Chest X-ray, PA view. Patient: 17 years old, sex M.
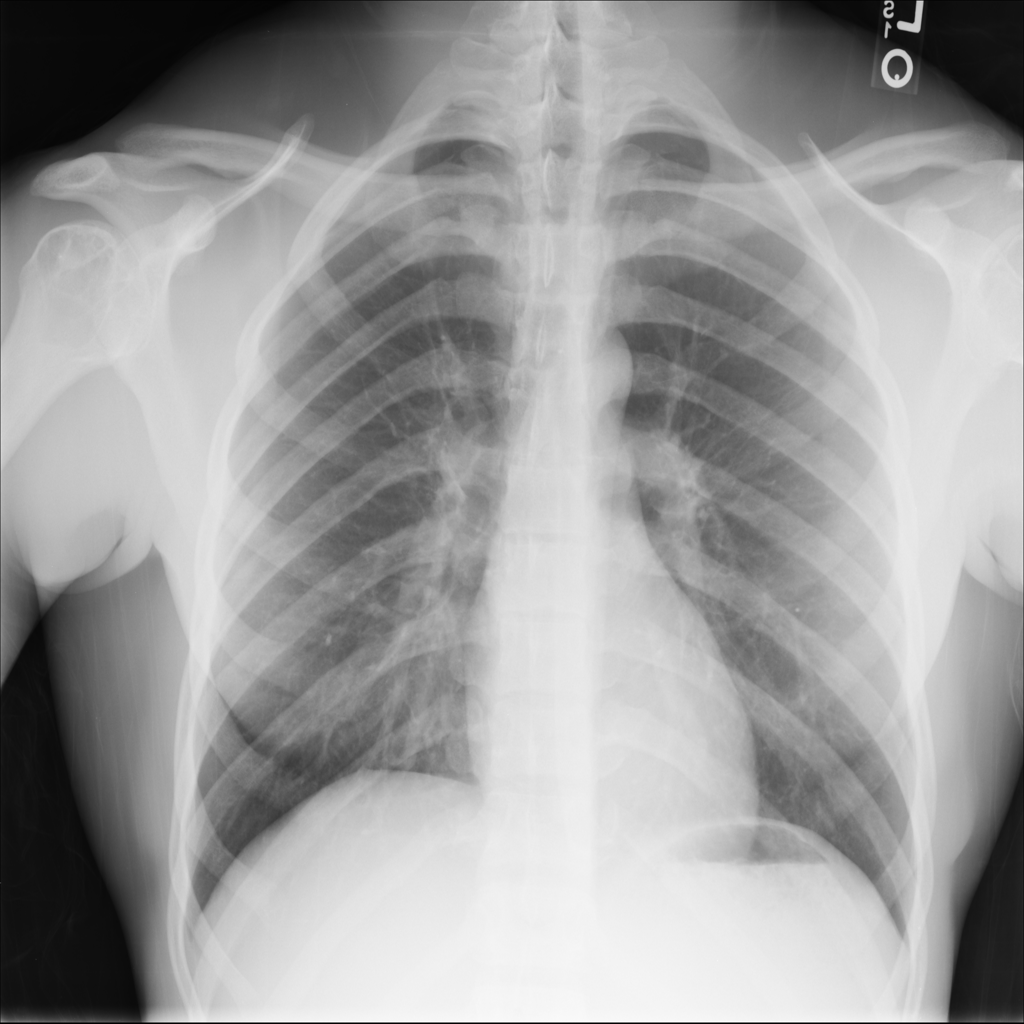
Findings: No Finding